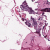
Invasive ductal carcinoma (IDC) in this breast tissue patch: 0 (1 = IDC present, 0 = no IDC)